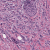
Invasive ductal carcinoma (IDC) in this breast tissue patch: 1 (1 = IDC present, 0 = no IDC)